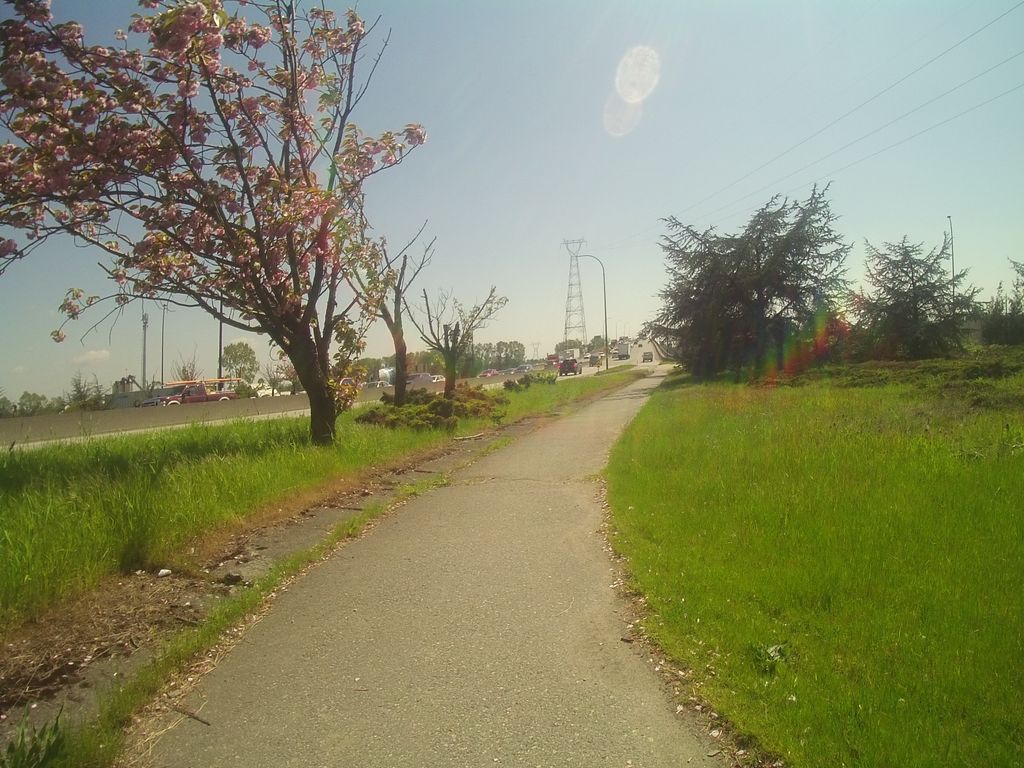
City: vancouver